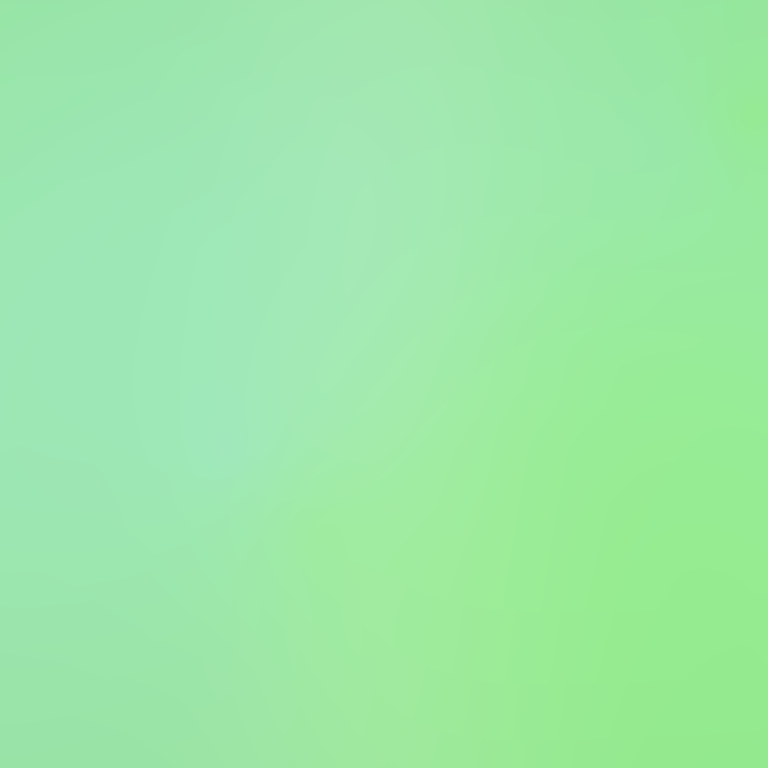
Abstract light effect, smooth gradient from soft green to light teal, calm atmosphere, diffuse light, no room, no furniture, no objects.